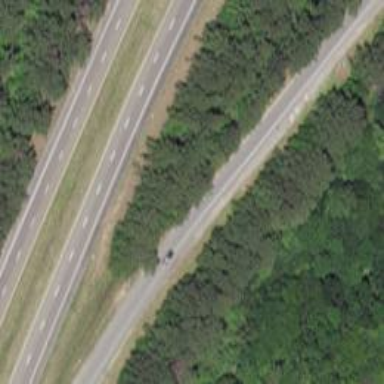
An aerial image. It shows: Asphalt trunk link road.